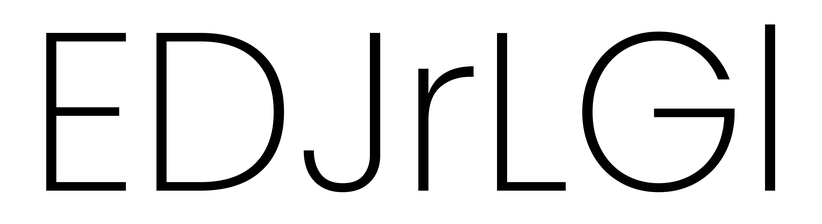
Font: Poppins-ExtraLight